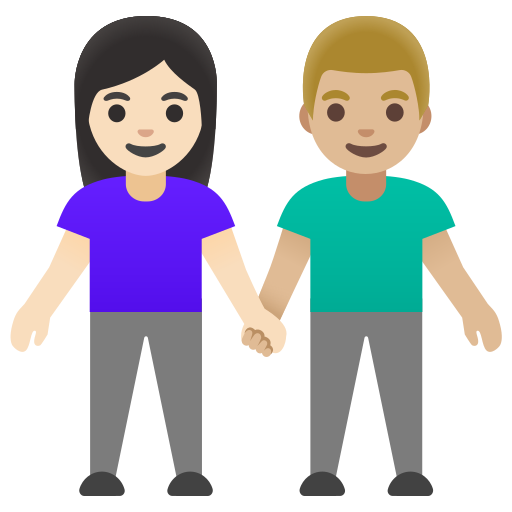
Emoji: 👩🏻‍🤝‍👨🏼